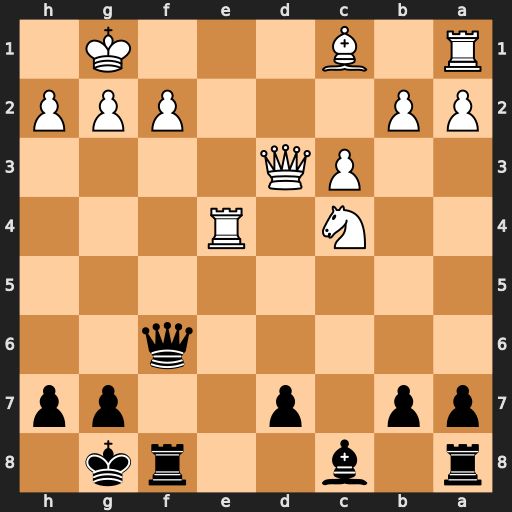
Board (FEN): r1b2rk1/pp1p2pp/5q2/8/2N1R3/2PQ4/PP3PPP/R1B3K1
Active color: b
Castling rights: -
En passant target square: -
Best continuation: Qxf2+ Kh1 Qf1+ Qxf1 Rxf1#